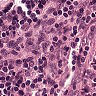
Metastatic tissue present: no